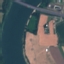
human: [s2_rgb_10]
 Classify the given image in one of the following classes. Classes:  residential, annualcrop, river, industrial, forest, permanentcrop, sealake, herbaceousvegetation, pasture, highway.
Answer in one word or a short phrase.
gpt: River